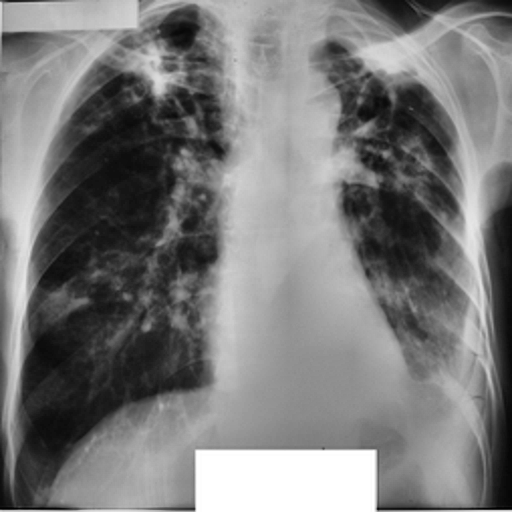
Finding: TUBERCULOSIS